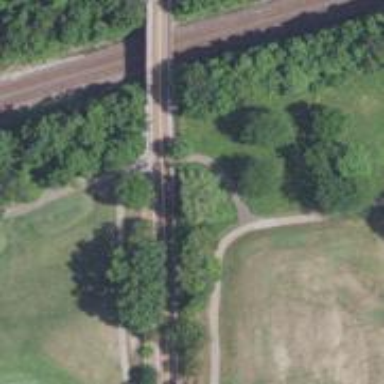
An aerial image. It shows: Path used for both walking and golf.